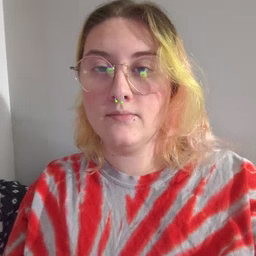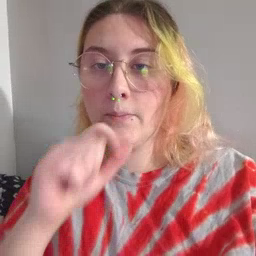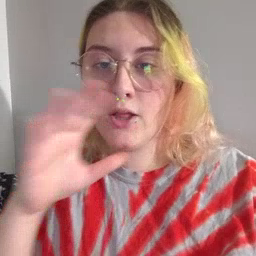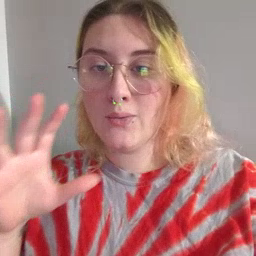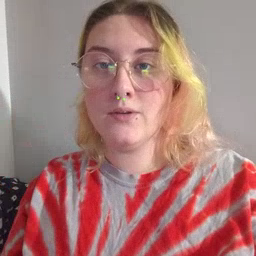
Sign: balloon